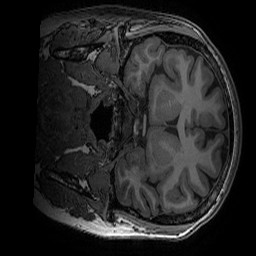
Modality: T1w
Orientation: coronal
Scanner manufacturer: ge
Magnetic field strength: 3 T
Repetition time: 0.008156 s
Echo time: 0.00318 s